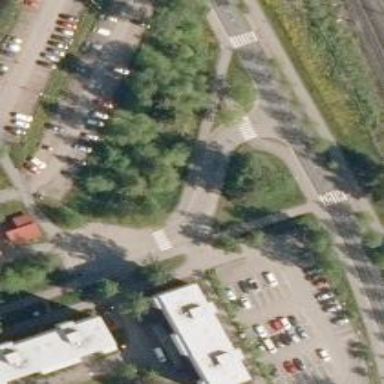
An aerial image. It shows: Uncontrolled crossing on the road.